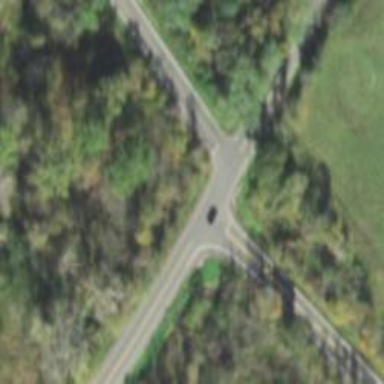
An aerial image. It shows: Stop road.